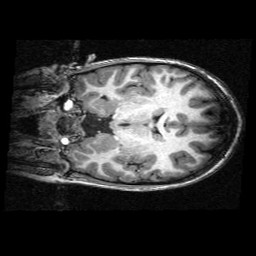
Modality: T1w
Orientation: coronal
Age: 9
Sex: female
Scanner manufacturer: siemens
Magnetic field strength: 3 T
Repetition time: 2.3 s
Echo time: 0.00336 s